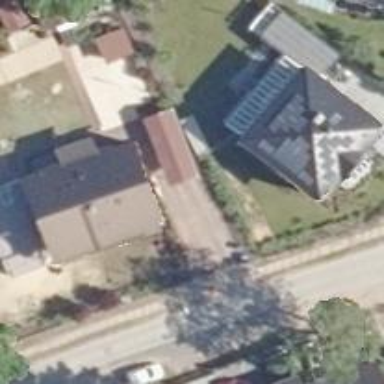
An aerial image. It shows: Simple house.